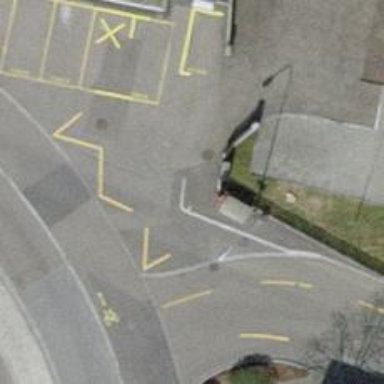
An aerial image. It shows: Bus stop with platform for public transport.